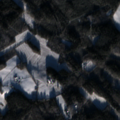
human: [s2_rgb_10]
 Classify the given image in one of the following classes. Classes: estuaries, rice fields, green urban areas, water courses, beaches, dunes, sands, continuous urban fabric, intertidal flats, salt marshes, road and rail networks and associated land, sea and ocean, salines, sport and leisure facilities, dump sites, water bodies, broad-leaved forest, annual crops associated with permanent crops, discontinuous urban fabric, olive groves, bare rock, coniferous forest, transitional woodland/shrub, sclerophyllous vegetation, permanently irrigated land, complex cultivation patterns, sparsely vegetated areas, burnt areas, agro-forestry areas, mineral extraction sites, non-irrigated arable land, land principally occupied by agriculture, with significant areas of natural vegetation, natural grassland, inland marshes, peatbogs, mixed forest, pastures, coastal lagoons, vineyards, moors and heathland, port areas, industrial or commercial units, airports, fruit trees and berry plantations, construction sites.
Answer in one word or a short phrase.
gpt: non-irrigated arable land, broad-leaved forest, coniferous forest, mixed forest